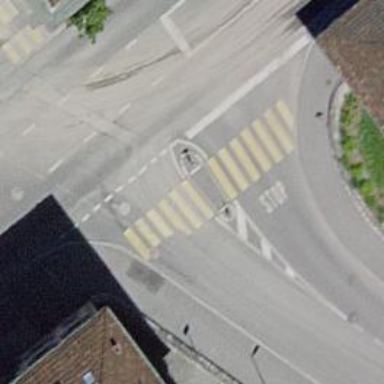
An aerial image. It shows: Marked road crossing with pedestrian island.